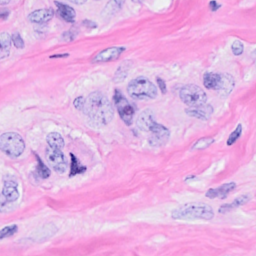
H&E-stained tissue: Breast